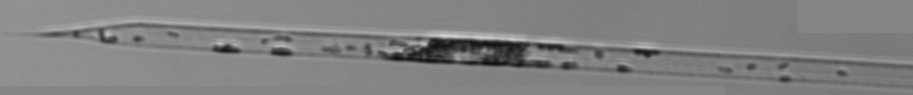
Label: Rhizosolenia